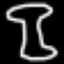
Label: hourglass